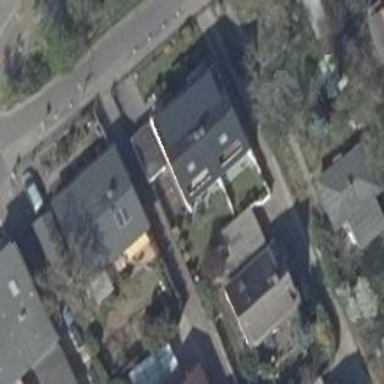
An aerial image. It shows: Semidetached house.